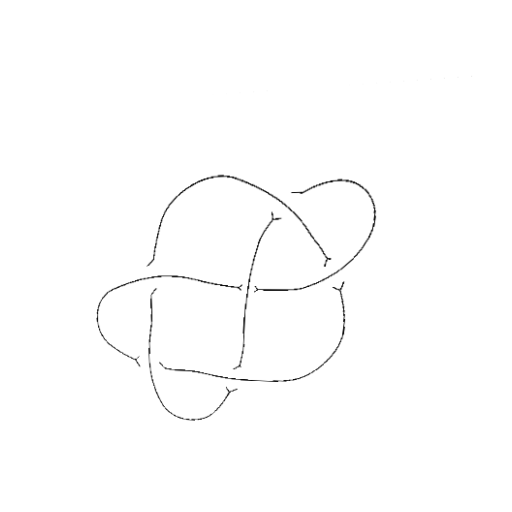
Crossing number: 6